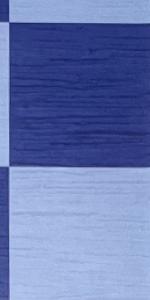
Label: Empty